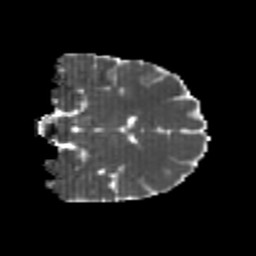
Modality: MD
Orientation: coronal
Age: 25
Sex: male
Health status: healthy
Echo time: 0.074 s